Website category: university
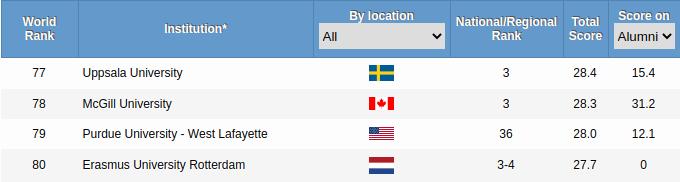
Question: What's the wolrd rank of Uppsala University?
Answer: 77

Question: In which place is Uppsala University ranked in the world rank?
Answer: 77

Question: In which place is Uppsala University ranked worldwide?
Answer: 77

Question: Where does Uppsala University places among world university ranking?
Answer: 77

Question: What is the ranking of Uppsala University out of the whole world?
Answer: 77

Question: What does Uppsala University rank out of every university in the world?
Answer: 77

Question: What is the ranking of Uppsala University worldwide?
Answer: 77

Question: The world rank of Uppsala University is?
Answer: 77

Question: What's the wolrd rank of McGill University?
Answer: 78

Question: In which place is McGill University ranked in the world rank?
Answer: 78

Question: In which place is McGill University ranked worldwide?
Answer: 78

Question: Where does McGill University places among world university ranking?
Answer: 78

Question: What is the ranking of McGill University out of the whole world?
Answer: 78

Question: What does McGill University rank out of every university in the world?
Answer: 78

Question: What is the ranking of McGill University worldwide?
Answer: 78

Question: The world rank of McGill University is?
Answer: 78

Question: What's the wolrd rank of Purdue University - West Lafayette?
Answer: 79

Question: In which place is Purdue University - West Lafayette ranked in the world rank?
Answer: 79

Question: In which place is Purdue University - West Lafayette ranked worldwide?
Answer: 79

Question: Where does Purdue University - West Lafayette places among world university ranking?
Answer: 79

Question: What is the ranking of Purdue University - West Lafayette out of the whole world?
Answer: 79

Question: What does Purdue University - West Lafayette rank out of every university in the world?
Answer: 79

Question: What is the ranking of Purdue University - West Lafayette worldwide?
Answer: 79

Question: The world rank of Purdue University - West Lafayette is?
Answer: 79

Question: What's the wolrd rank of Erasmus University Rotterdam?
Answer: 80

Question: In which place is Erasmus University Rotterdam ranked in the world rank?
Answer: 80

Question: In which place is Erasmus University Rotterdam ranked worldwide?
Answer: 80

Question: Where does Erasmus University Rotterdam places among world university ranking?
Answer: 80

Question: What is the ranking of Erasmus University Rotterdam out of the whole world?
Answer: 80

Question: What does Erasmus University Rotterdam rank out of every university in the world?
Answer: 80

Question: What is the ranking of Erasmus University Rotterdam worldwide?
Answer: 80

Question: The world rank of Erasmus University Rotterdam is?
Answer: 80

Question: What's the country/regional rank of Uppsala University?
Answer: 3

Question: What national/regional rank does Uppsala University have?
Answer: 3

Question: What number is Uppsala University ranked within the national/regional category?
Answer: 3

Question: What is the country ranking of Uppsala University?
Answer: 3

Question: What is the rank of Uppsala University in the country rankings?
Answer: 3

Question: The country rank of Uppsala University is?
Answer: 3

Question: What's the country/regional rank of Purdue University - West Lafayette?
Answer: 36

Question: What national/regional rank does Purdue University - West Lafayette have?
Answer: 36

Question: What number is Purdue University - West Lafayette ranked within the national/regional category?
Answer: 36

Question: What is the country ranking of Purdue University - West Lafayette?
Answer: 36

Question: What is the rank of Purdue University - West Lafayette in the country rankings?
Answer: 36

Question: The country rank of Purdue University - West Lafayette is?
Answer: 36

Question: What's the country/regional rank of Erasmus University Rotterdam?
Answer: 3-4

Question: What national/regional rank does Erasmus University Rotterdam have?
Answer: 3-4

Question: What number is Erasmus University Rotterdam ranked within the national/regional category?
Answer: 3-4

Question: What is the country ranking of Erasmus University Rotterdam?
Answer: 3-4

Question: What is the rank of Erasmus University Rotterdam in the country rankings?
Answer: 3-4

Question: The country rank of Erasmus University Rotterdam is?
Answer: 3-4

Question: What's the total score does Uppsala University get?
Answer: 28.4

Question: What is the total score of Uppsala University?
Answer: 28.4

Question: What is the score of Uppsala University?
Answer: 28.4

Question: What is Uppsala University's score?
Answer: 28.4

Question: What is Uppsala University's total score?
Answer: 28.4

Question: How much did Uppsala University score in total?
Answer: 28.4

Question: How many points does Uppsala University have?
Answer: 28.4

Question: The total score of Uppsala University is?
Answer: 28.4

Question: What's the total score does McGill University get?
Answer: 28.3

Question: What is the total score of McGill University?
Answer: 28.3

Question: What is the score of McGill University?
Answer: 28.3

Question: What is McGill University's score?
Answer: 28.3

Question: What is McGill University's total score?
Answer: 28.3

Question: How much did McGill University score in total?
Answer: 28.3